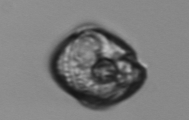
Label: Gyrodinium